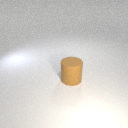
large brown rubber cylinder